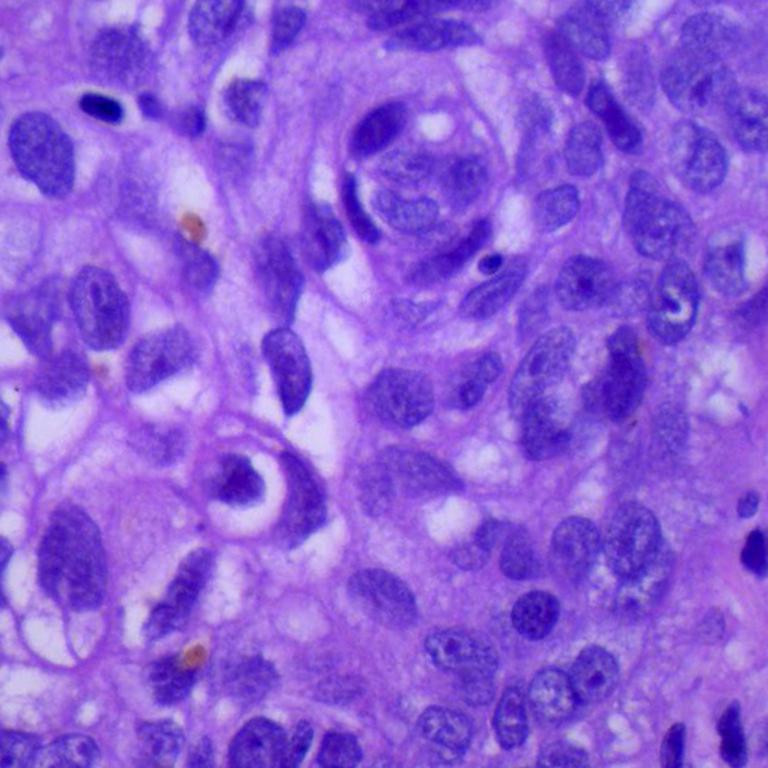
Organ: lung
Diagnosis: squamous carcinomas